Question: Ok, so I know Apple's 'UITextInput' protocol requires the two 'UITextRange' properties 'selectedTextRange' and 'markedTextRange' and the documentation says that 'selectedTextRange' is a subrange of 'markedTextRange' which is an uncomfirmed text range by the user yatta yatta. That still doesn't make some things clear to me regarding how I ought to implement the two text ranges differently. Could someone visually explain to me the difference between 'selectedTextRange' and 'markedTextRange'? I know that when the 'length' of 'selectedTextRange' is '0' it indicates a blinking caret at 'selectedTextRange''s 'location'. But what the heck is "marked text"?? I've only seen the following for text views in iOS:

Which I assume represents the current 'selectedTextRange'. What does 'markedTextRange' look like? Or is it basically the exact same thing? I'm so confused :( Thanks in advance for any help! The documentation has proven itself useless in my understanding of how to implement the 'UITextInput' protocol.
Does implementing 'markedTextRange' have anything to do with the fact that some text in a view could be "markable" but "readonly" and 'selectedTextRange' indicates the subrange in the "marked text", 'markedTextRange', that is readwrite?
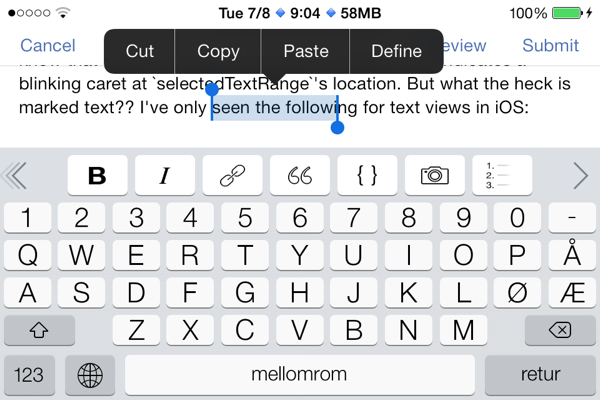
Answer: From Apple documentation for 'UITextInput':
> Marked text, which is part of multistage text input, represents provisionally
inserted text that the user has yet to confirm. It is styled in a distinctive
way. The range of marked text always contains within it a range of selected
text, which might be a range of characters or the caret.
Hence 'markedTextRange' gets useful with languages that requires multistage input, e.g. Japanese.
In simple words: what user types is yet to be confirmed before it can be added to the value of the text input control is were 'markedTextRange' gets into the game. GIF bellow demonstrates 'markedTextRange' in action:

Notice slight sapphire background behind the unconfirmed hieroglyphs. Once text gets confirmed either by hitting enter/return, selecting option from suggestions or finger tap on text area after the marked text gets added to the input control value and background gets removed.
- -